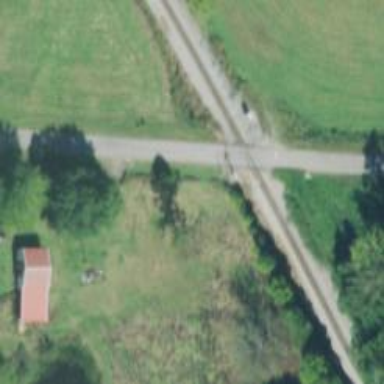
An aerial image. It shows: Railway level crossing.